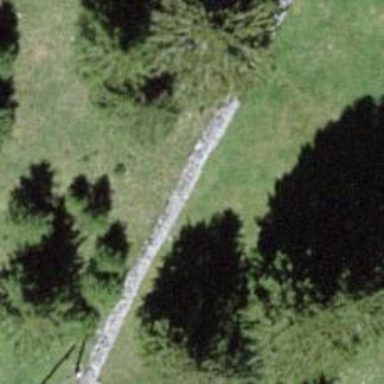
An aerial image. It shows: Wall barrier.